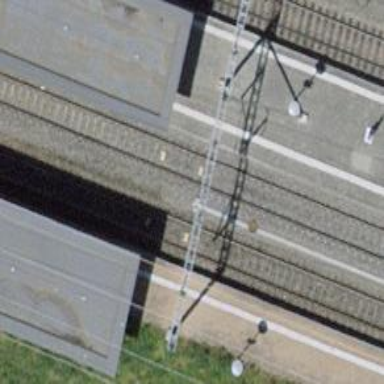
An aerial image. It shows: Railway signal.